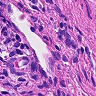
Metastatic tissue present: no